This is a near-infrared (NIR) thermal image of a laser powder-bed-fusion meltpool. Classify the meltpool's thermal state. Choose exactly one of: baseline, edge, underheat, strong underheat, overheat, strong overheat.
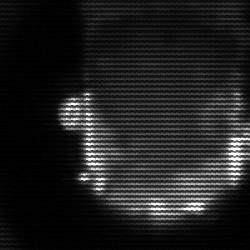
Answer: baseline